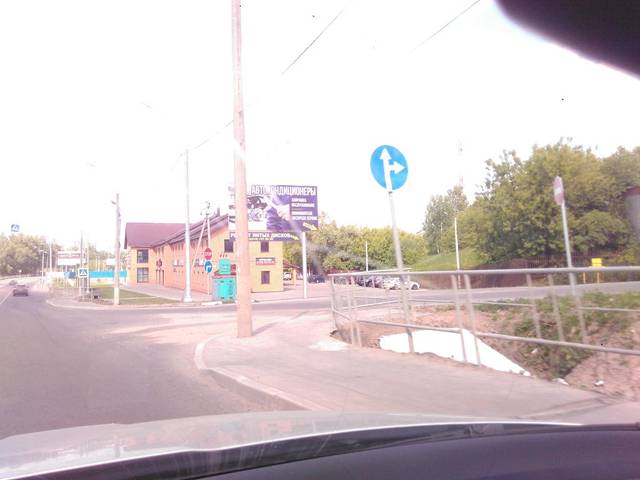
Region: Russia
Coordinates: 56.185, 36.962